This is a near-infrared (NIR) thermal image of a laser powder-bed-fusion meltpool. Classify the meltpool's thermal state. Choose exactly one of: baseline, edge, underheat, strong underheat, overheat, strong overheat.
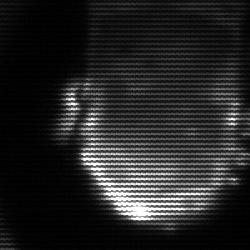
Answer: baseline